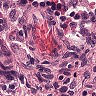
Metastatic tissue present: no